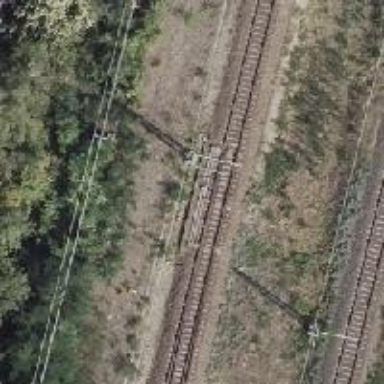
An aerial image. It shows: Railway switch with the turnout side on the left.